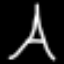
Label: The Eiffel Tower